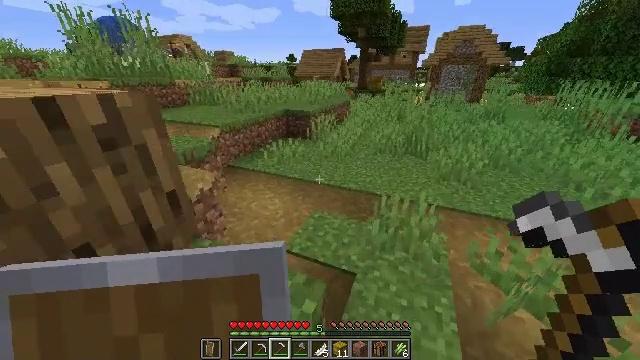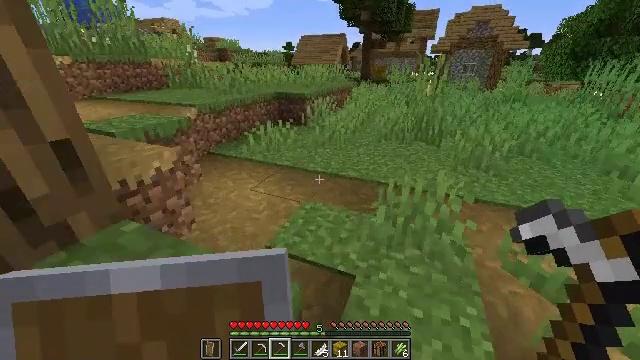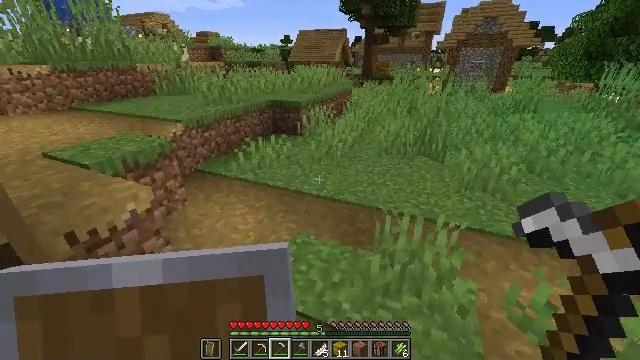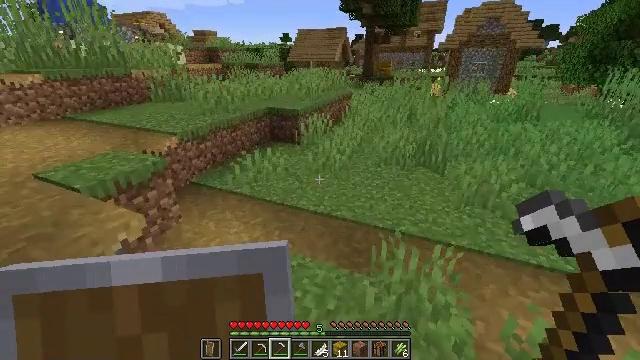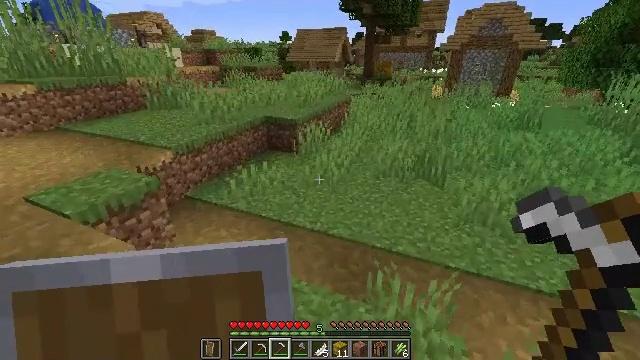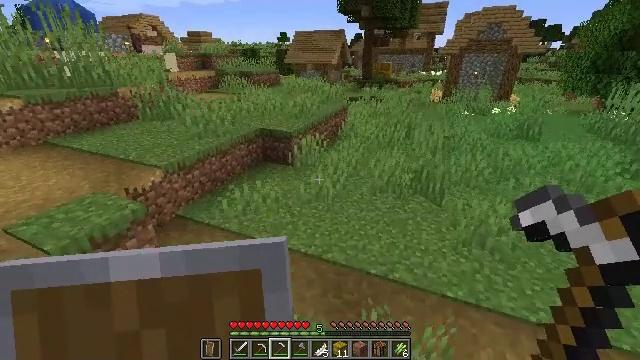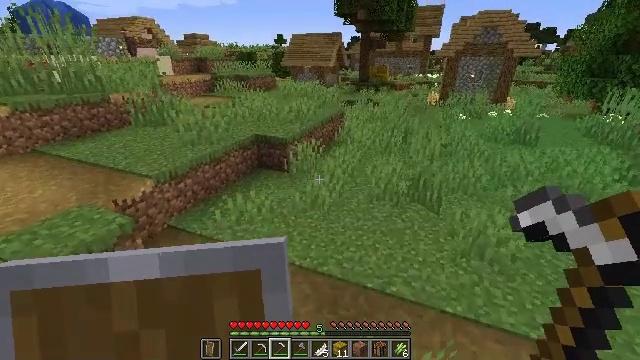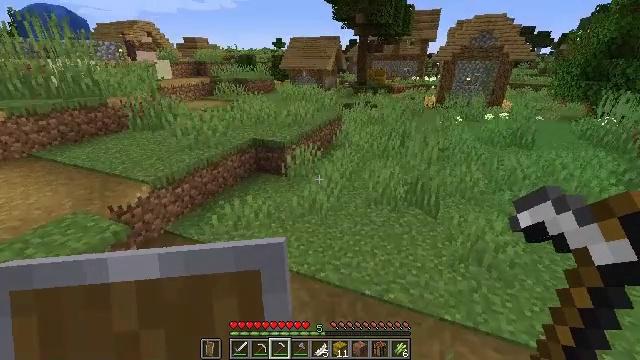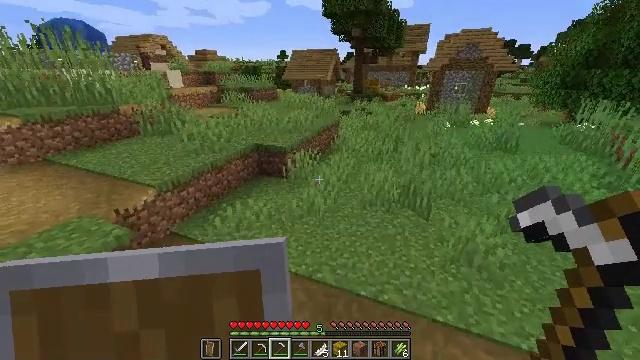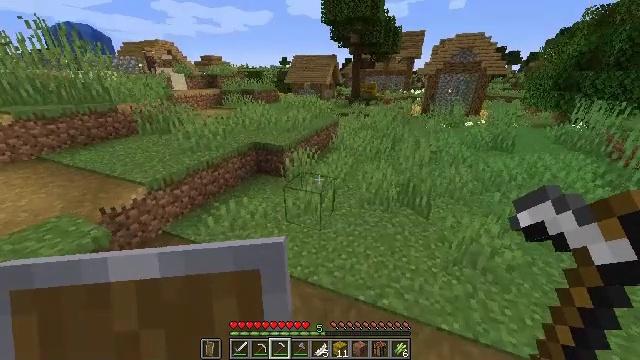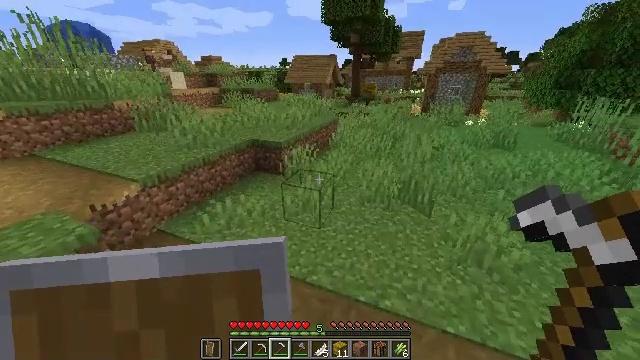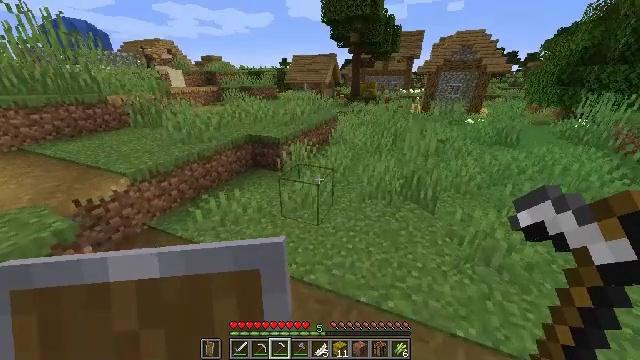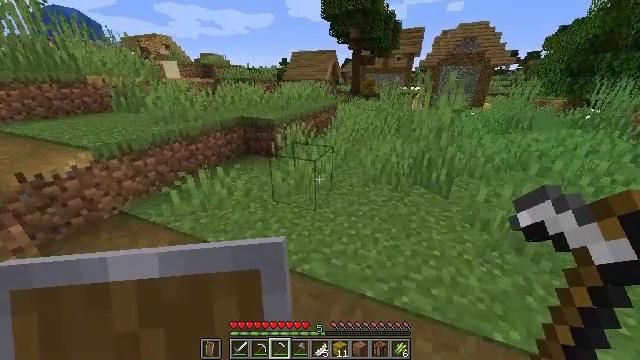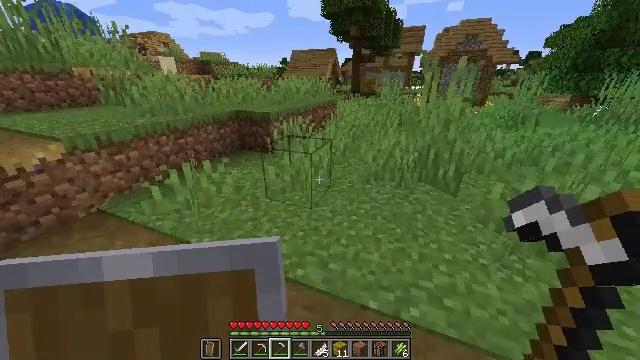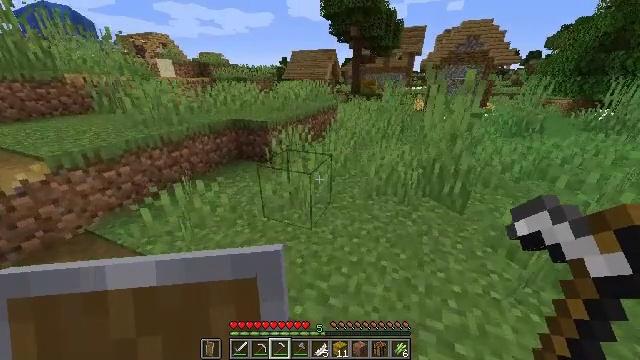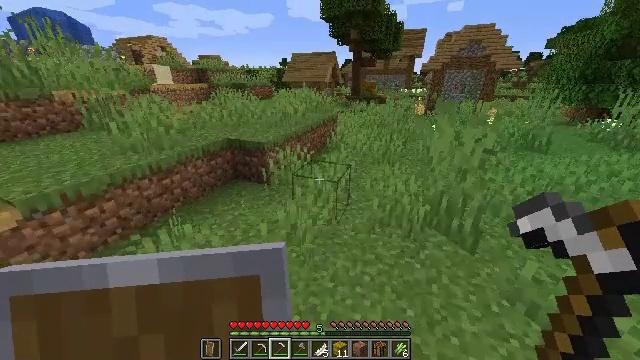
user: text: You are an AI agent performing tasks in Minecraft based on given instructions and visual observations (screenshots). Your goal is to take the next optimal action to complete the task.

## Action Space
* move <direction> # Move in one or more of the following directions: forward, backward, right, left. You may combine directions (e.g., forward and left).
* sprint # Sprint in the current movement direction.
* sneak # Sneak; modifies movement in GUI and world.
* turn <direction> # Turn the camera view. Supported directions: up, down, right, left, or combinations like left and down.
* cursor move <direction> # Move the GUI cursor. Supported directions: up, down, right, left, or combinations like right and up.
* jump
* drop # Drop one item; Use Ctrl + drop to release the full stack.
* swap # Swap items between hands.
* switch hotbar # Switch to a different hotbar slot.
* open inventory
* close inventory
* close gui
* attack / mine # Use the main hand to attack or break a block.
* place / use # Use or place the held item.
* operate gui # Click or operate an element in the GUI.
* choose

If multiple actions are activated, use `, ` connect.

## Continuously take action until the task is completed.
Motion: motion action
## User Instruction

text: Mine a hay block from the field.
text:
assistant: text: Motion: move forward, sprint, jump
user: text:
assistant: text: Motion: move forward, sprint, jump
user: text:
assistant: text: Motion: move forward, sprint, jump
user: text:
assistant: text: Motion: move forward, sprint, jump
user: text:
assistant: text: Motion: move forward, sprint, jump
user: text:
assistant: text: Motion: move forward, sprint, jump
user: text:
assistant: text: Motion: move forward, sprint, jump
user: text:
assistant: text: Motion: move forward, sprint, jump
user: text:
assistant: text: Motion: move forward, sprint, jump
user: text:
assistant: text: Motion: move forward, sprint, jump
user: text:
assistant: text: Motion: move forward, sprint, jump
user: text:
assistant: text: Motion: move forward, sprint, jump
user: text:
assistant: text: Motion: move forward, sprint, jump
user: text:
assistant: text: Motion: move forward, sprint, jump
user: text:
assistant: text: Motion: move forward, sprint, jump
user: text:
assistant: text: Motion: move forward, sprint, jump
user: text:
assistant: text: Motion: move forward, sprint, jump
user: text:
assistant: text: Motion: move forward, sprint, jump
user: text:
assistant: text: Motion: move forward, sprint, jump
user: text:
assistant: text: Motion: move forward, sprint, jump
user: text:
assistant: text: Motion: move forward, sprint, jump
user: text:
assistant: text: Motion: move forward, sprint, jump
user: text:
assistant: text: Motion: move forward, sprint, jump
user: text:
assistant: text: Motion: move forward, sprint, jump
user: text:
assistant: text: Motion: move forward, sprint, jump
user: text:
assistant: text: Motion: move forward, sprint, jump
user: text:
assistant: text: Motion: move forward, sprint, jump
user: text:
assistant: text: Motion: move forward, sprint, jump
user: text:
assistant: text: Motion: move forward, sprint, turn left, jump
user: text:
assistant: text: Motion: move forward, sprint, turn left, jump